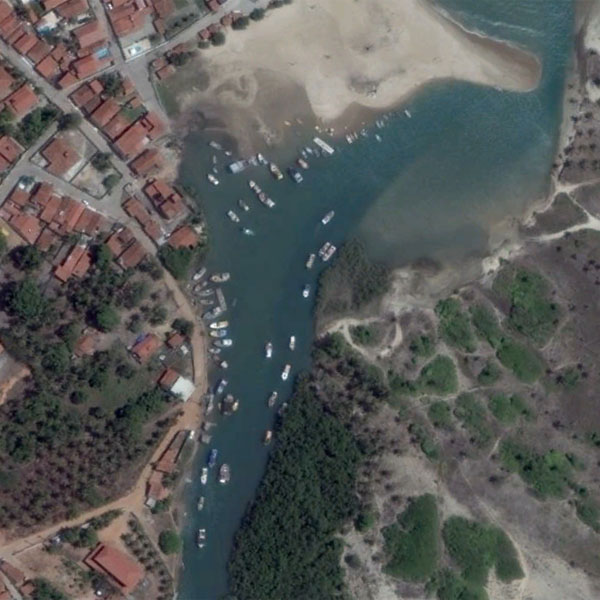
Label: Port